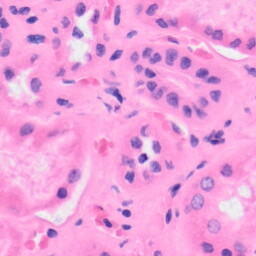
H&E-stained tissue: Kidney